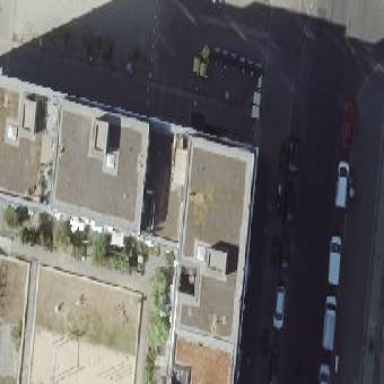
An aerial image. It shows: Flat-roofed residential building.